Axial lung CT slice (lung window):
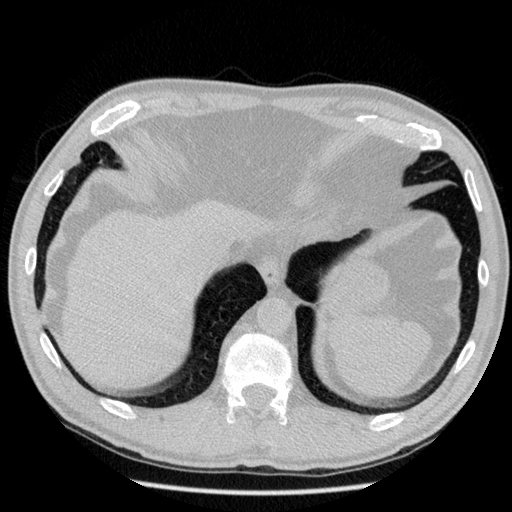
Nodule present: no